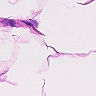
Metastatic tissue present: no